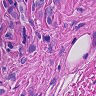
Metastatic tissue present: yes